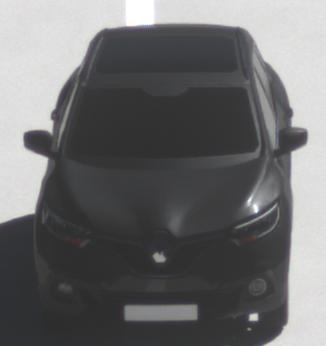
Make: Renault
Model: Kadjar ENERGY TCe 130
Detailed model: Kadjar
Model produced from: 2015/05
Model produced until: 2018/08
Doors: 5
Color: black
Road condition: dry road
Daytime: midday
Contrast: high contrast